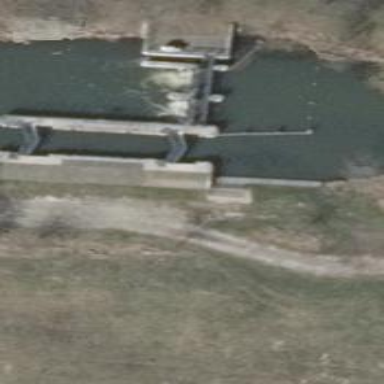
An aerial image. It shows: Lock gate along waterway.